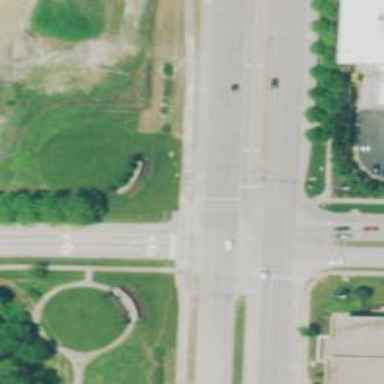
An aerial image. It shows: Road with dash markings.